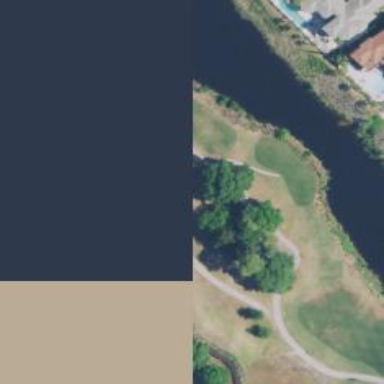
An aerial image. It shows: Path for both roads and golfers.